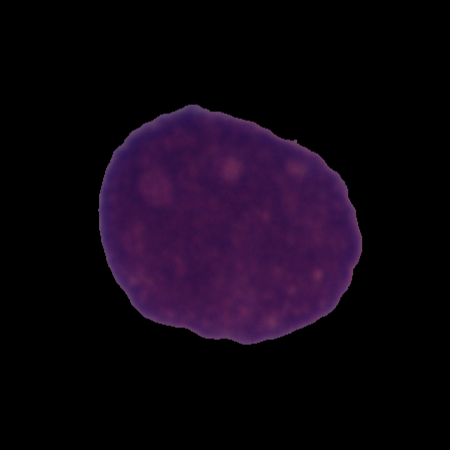
Label: cancer